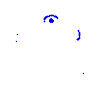
Particle: electron